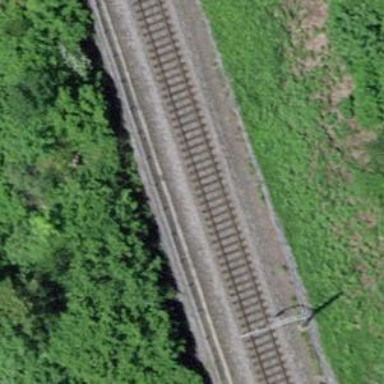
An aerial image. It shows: Single railway track with electrified contact line.